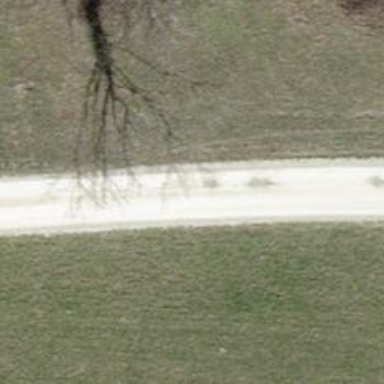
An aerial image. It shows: Track with compacted grade2 surface.